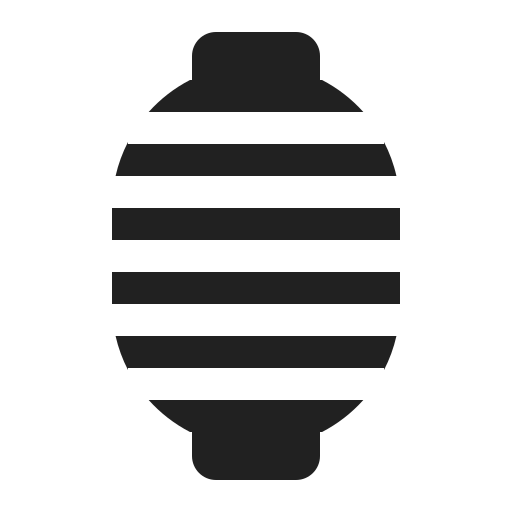
red paper lantern high contrast